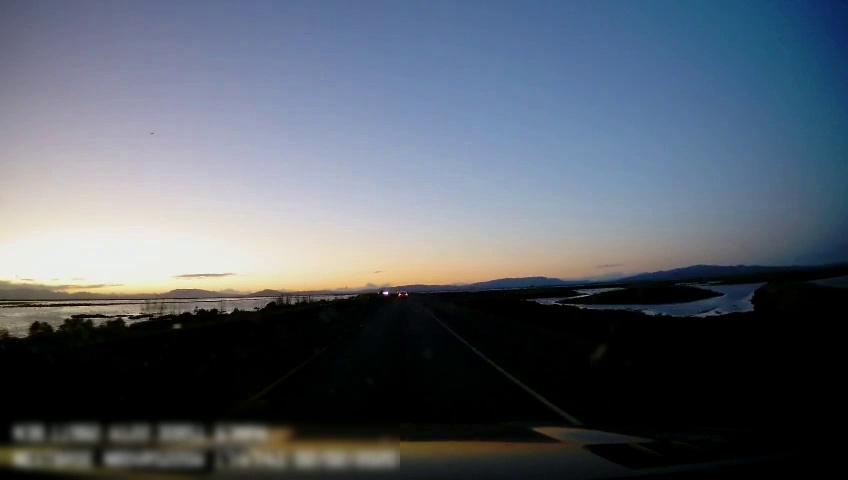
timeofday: Dusk/Dawn/Twilight
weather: Sunny
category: Drivable Space
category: Vehicles | Car
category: Lanes | Current Lane
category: Lanes | Current Lane